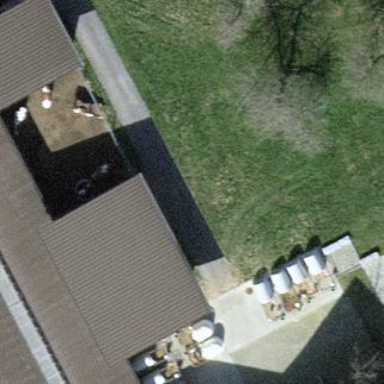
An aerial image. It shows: View of roof of building.